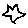
Label: star